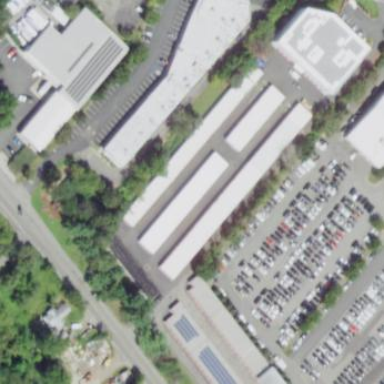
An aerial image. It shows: Building that serves as storage rental shop.